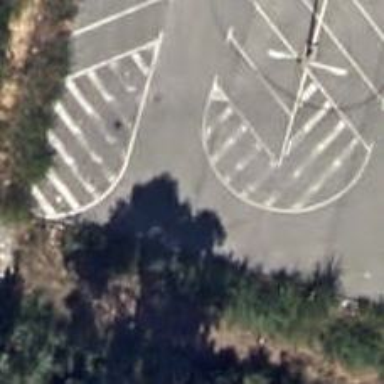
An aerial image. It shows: Parking aisle designated as service road.